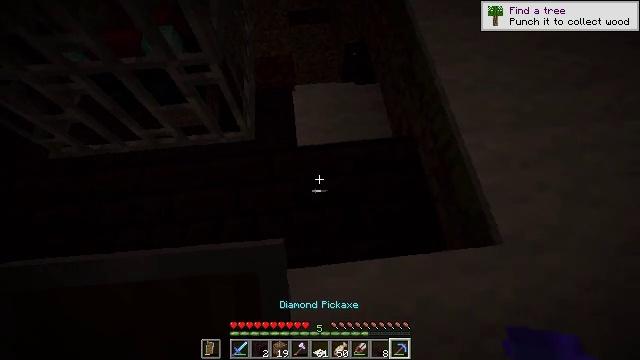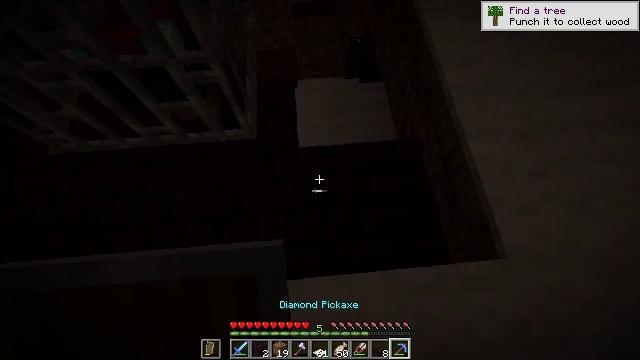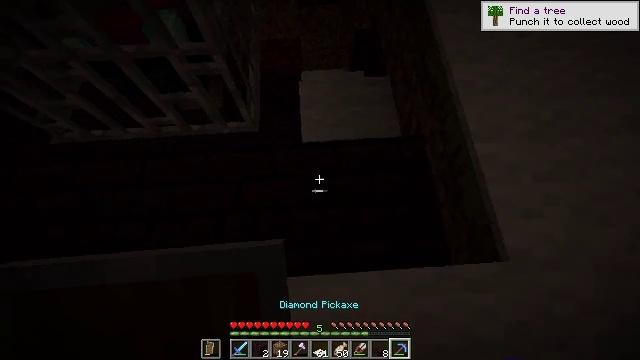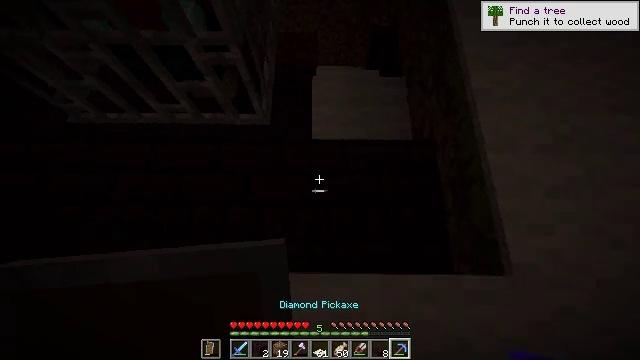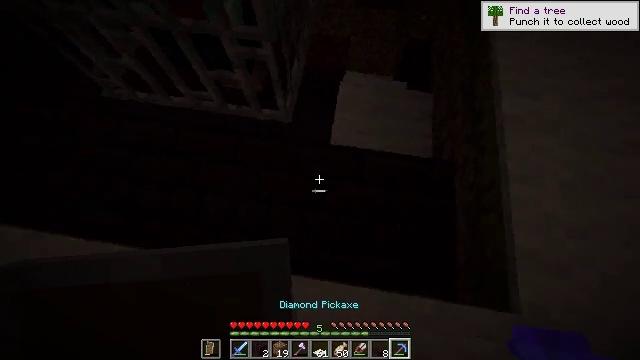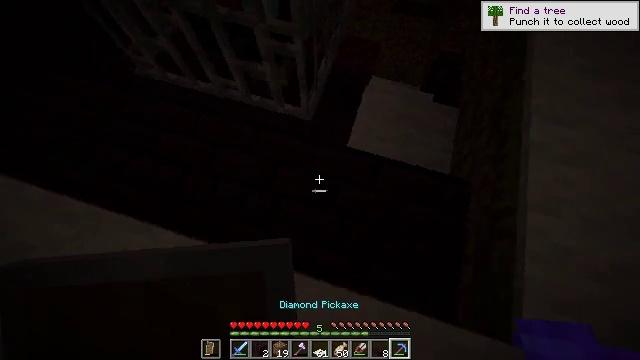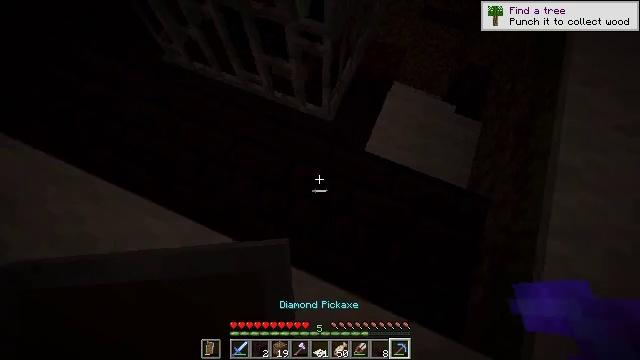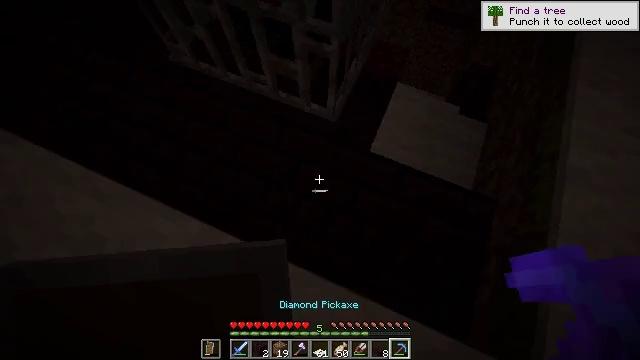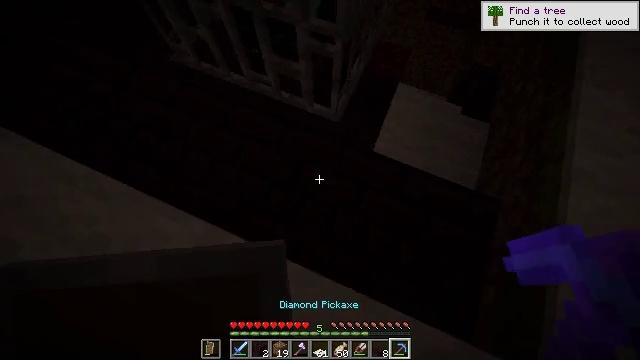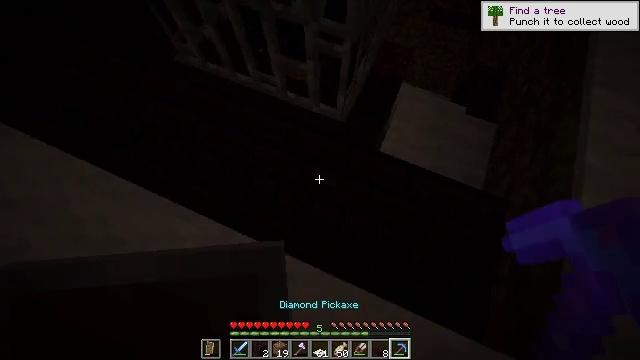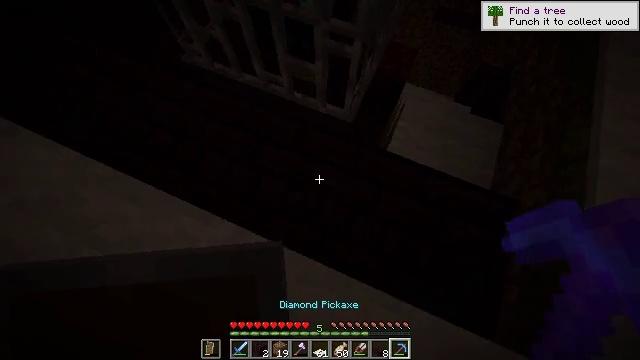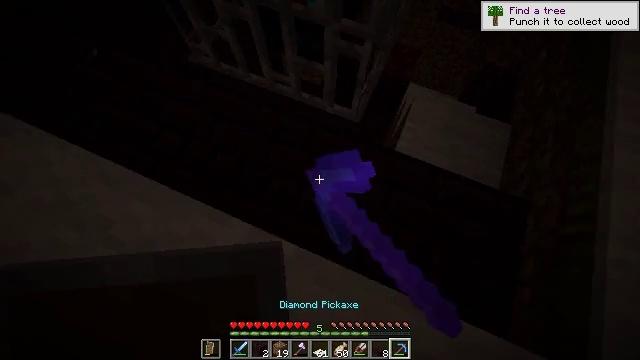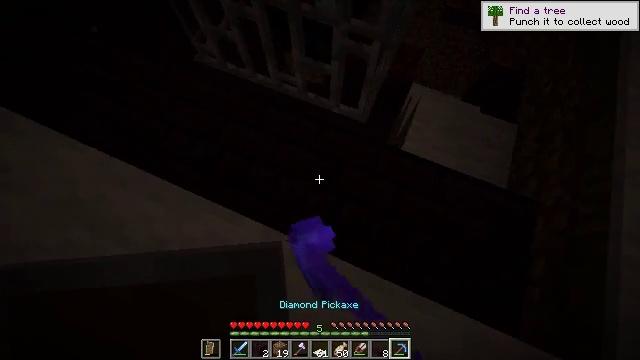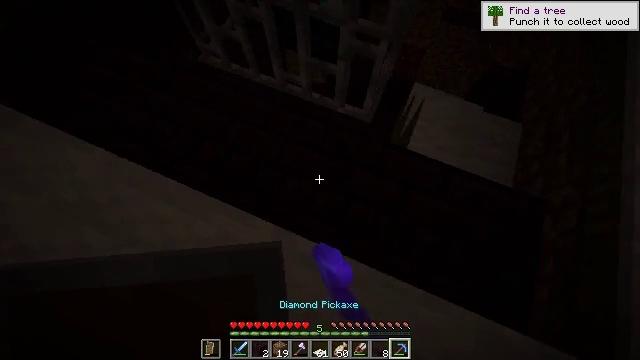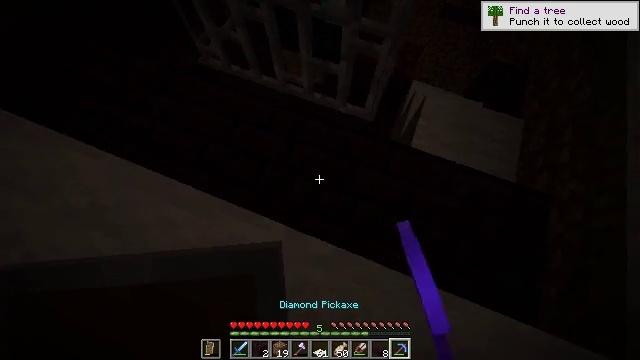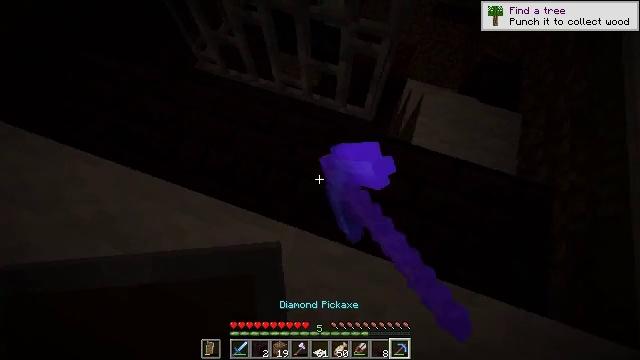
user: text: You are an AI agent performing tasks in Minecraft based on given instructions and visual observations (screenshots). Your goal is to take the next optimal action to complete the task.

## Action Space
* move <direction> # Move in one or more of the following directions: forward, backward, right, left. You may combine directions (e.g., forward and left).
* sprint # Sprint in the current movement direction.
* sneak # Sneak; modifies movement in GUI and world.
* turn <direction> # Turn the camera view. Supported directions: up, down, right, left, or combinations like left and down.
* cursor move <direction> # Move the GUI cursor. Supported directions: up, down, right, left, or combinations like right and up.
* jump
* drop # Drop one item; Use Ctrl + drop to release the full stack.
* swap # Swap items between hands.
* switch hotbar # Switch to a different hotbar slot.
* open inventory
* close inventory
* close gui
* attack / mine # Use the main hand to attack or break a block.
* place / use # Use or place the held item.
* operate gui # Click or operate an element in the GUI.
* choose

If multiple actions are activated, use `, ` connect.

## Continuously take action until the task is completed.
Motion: motion action
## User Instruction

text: Break the nether brick slab.
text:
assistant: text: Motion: move forward, sneak, turn left and down
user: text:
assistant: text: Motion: sneak, turn left and down
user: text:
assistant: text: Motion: sneak, turn left
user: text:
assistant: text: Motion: sneak, turn left
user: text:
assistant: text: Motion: move left, sneak, turn left
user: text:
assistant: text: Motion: move left, sneak, turn left
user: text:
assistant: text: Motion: move left, sneak
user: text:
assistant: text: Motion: move left, sneak
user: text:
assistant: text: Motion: move left, sneak
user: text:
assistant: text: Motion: move left, sneak, attack / mine
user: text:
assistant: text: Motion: move left, sneak, attack / mine
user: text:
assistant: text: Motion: move left, sneak, attack / mine
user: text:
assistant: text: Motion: move left, sneak, attack / mine
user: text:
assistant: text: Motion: move left, sneak, turn right, attack / mine
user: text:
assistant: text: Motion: move left, sneak, turn right, attack / mine
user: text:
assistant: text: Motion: move left, sneak
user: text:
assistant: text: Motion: move forward and move left, sneak
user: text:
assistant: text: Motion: move forward and move left, sneak
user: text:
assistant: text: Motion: move forward and move left, sneak
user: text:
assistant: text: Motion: move forward and move left, sneak
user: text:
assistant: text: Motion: move forward and move left, sneak, turn right and down
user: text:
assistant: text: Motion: sneak, turn right
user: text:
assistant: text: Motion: sneak, turn right and down
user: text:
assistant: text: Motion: sneak, attack / mine
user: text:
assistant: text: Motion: sneak, attack / mine
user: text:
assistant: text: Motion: sneak, attack / mine
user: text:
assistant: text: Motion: sneak, attack / mine
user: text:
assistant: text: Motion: sneak, attack / mine
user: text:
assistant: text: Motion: sneak, attack / mine
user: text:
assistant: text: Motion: sneak, attack / mine